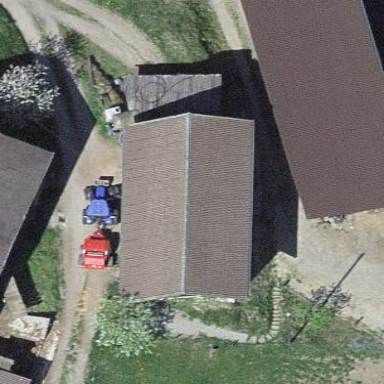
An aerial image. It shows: Shed.